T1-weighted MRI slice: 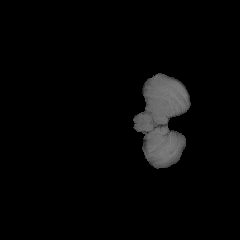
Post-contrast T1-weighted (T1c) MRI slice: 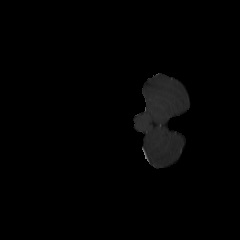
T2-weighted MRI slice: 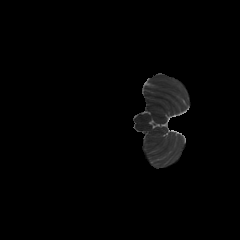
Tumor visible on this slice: no